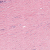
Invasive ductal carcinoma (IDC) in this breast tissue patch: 1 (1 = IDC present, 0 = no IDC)